Question: The values are automatically set as 0.25, 0.50, 0.75, and 1. However, I would like to change these ranges, specifically make them smaller numbers. Here is my code. I also added some sample data, as you can see the p-values (the variable I am interested in) ranges from numbers as small as "1.72e-50" to "1".

'''
library(ggplot2)
data(TFRC, package="ggplot2")
#imports/scans the data from file explorer/spreadsheets
TFRC <- read.csv(file.choose(), header = TRUE)
# bubble chart showing position of polymorphisms on gene, the frequency of each of these polymorphisms, where they are prominent on earth, and p-value
TFRCggplot <- ggplot(TFRC, aes(Position, Frequency))+
geom_jitter(aes(col=Geographical.Location, size=p.value))+
labs(subtitle="Frequency of Various Polymorphisms", title="TFRC") +
scale_size_continuous(range=c(1,5), trans = "reverse")
TFRCggplot + guides(size = guide_legend(reverse = TRUE))
Here is some sample data.
structure(list(Variant = structure(c(28L, 28L, 28L, 28L, 28L,
23L, 23L, 23L, 23L, 23L, 21L, 21L, 21L, 21L, 21L, 6L, 6L, 6L,
6L, 6L, 8L, 8L, 8L, 8L, 8L, 10L, 10L, 10L, 10L, 10L, 14L, 14L,
14L, 14L, 14L, 15L, 15L, 15L, 15L, 15L, 25L, 25L, 25L, 25L, 25L,
16L, 16L, 16L, 16L, 16L, 22L, 22L, 22L, 22L, 22L, 9L, 9L, 9L,
9L, 9L, 7L, 7L, 7L, 7L, 7L, 19L, 19L, 19L, 19L, 19L, 11L, 11L,
11L, 11L, 11L, 1L, 1L, 1L, 1L, 1L, 20L, 20L, 20L, 20L, 20L, 27L,
27L, 27L, 27L, 27L, 5L, 5L, 5L, 5L, 5L, 12L, 12L, 12L, 12L, 12L,
26L, 26L, 26L, 26L, 26L, 24L, 24L, 24L, 24L, 24L, 3L, 3L, 3L,
3L, 3L, 4L, 4L, 4L, 4L, 4L, 13L, 13L, 13L, 13L, 13L, 29L, 29L,
29L, 29L, 29L, 17L, 17L, 17L, 17L, 17L, 18L, 18L, 18L, 18L, 18L,
2L, 2L, 2L, 2L, 2L), .Label = c("rs140316777", "rs141165322",
"rs144131234", "rs149088653", "rs184956956", "rs199637290", "rs200128950",
"rs201408488", "rs34490397", "rs3817672", "rs41295849", "rs41295879",
"rs41298067", "rs41301381", "rs41303529", "rs533268185", "rs534595346",
"rs536971550", "rs537759332", "rs539830157", "rs541010181", "rs541398971",
"rs545061104", "rs559739602", "rs563942755", "rs571673598", "rs572837317",
"rs576156970", "rs577771580"), class = "factor"), Position = c(66L,
66L, 66L, 66L, 66L, 90L, 90L, 90L, 90L, 90L, 138L, 138L, 138L,
138L, 138L, 141L, 141L, 141L, 141L, 141L, 312L, 312L, 312L, 312L,
312L, 426L, 426L, 426L, 426L, 426L, 636L, 636L, 636L, 636L, 636L,
762L, 762L, 762L, 762L, 762L, 810L, 810L, 810L, 810L, 810L, 831L,
831L, 831L, 831L, 831L, 879L, 879L, 879L, 879L, 879L, 891L, 891L,
891L, 891L, 891L, 975L, 975L, 975L, 975L, 975L, 1002L, 1002L,
1002L, 1002L, 1002L, 1011L, 1011L, 1011L, 1011L, 1011L, 1056L,
1056L, 1056L, 1056L, 1056L, 1137L, 1137L, 1137L, 1137L, 1137L,
1143L, 1143L, 1143L, 1143L, 1143L, 1221L, 1221L, 1221L, 1221L,
1221L, 1260L, 1260L, 1260L, 1260L, 1260L, 1692L, 1692L, 1692L,
1692L, 1692L, 1791L, 1791L, 1791L, 1791L, 1791L, 1794L, 1794L,
1794L, 1794L, 1794L, 1815L, 1815L, 1815L, 1815L, 1815L, 2031L,
2031L, 2031L, 2031L, 2031L, 2070L, 2070L, 2070L, 2070L, 2070L,
2103L, 2103L, 2103L, 2103L, 2103L, 2172L, 2172L, 2172L, 2172L,
2172L, 2259L, 2259L, 2259L, 2259L, 2259L), Geographical.Location = structure(c(1L,
2L, 3L, 4L, 5L, 1L, 2L, 3L, 4L, 5L, 1L, 2L, 3L, 4L, 5L, 1L, 2L,
3L, 4L, 5L, 1L, 2L, 3L, 4L, 5L, 1L, 2L, 3L, 4L, 5L, 1L, 2L, 3L,
4L, 5L, 1L, 2L, 3L, 4L, 5L, 1L, 2L, 3L, 4L, 5L, 1L, 2L, 3L, 4L,
5L, 1L, 2L, 3L, 4L, 5L, 1L, 2L, 3L, 4L, 5L, 1L, 2L, 3L, 4L, 5L,
1L, 2L, 3L, 4L, 5L, 1L, 2L, 3L, 4L, 5L, 1L, 2L, 3L, 4L, 5L, 1L,
2L, 3L, 4L, 5L, 1L, 2L, 3L, 4L, 5L, 1L, 2L, 3L, 4L, 5L, 1L, 2L,
3L, 4L, 5L, 1L, 2L, 3L, 4L, 5L, 1L, 2L, 3L, 4L, 5L, 1L, 2L, 3L,
4L, 5L, 1L, 2L, 3L, 4L, 5L, 1L, 2L, 3L, 4L, 5L, 1L, 2L, 3L, 4L,
5L, 1L, 2L, 3L, 4L, 5L, 1L, 2L, 3L, 4L, 5L, 1L, 2L, 3L, 4L, 5L
), .Label = c("AFR", "AMR", "EAS", "EUR", "SAS"), class = "factor"),
Frequency = c(0, 0, 0.202, 0, 0, 0, 0.295, 0, 0, 0, 0, 0,
0, 0, 0, 0, 0, 0.192, 0, 0, 0, 0, 0.384, 7.654, 5.934, 30.<PHONE>,
58.955, 26.458, 4.008, 0.598, 0, 0, 3.782, 0, 0.196, <PHONE>,
0, 0, 4.056, 5.592, 0, 0, 0, 0, 0.196, <PHONE>, 0, 0,
0, 0, 0, 0, 0, 1.414, 0.404, <PHONE>, 0.24, 0, 0, 0,
0, 0.265, 0, 0, 0, <PHONE>, 0, 0, 0, 0, 0, 0, 1.188,
0, 0.232, <PHONE>, 0, 0, 0, 0, 0, 0.5875, 0, 0.186,
0, 0, 0, 0, 0.186, 0, 0, 0, 0.572, 0, 0, 7.765714286, 0.265,
0, 0, 0, 0, 0, 0, 0, 0, <PHONE>, 0, 0, 0, 0, <PHONE>,
0, 0, 0.56, 0, <PHONE>, 0, 0, 0, 2.692, <PHONE>,
0, 0, 0.422, 0, <PHONE>, 0, 0, 0, 0, <PHONE>, 0,
0, 0, 0, 0, 0, 0, 0, 0.232, 0, 0, 0, 0, 0), p.value = c(1,
1, 0.201, 1, 1, 1, 0.139, 1, 1, 1, 1, 1, 1, 1, 0.195, 1,
1, 0.201, 1, 1, 0.579, 1, 0.183, 0.59, 0.173, 2.69e-30, 1.03e-05,
3.1e-31, 1.72e-50, 3.62e-08, 0.00641, 0.0959, 4.49e-14, 0.0205,
0.0357, 0.264, 1, 1, 1, 1, 1, 1, 1, 0.201, 1, 0.264, 1, 1,
1, 1, 1, 1, 1, 1, 0.195, 0.172, 0.361, 1, 1, 1, 1, 0.139,
1, 1, 1, 0.0696, 1, 1, 1, 1, 0.351, 1, 6.49e-05, 0.607, 0.604,
0.0183, 1, 1, 1, 1, 0.579, 0.0949, 0.589, 0.182, 1, 1, 1,
1, 1, 0.195, 0.571, 1, 0.00812, 1, 1, 7.27e-30, 0.00741,
1.28e-05, 1.27e-05, 1.26e-05, 0.334, 1, 0.59, 0.59, 0.000279,
0.264, 1, 1, 1, 1, 0.0696, 1, 1, 1, 1, 0.0696, 1, 1, 1, 1,
0.264, 1, 1, 1, 1, 0.264, 1, 1, 1, 1, 0.264, 1, 1, 1, 1,
1, 1, 1, 1, 0.195, 1, 1, 1, 0.201, 1)), row.names = c(NA,
145L), class = "data.frame")
> dput(head(TFRC,150))
structure(list(Variant = structure(c(28L, 28L, 28L, 28L, 28L,
23L, 23L, 23L, 23L, 23L, 21L, 21L, 21L, 21L, 21L, 6L, 6L, 6L,
6L, 6L, 8L, 8L, 8L, 8L, 8L, 10L, 10L, 10L, 10L, 10L, 14L, 14L,
14L, 14L, 14L, 15L, 15L, 15L, 15L, 15L, 25L, 25L, 25L, 25L, 25L,
16L, 16L, 16L, 16L, 16L, 22L, 22L, 22L, 22L, 22L, 9L, 9L, 9L,
9L, 9L, 7L, 7L, 7L, 7L, 7L, 19L, 19L, 19L, 19L, 19L, 11L, 11L,
11L, 11L, 11L, 1L, 1L, 1L, 1L, 1L, 20L, 20L, 20L, 20L, 20L, 27L,
27L, 27L, 27L, 27L, 5L, 5L, 5L, 5L, 5L, 12L, 12L, 12L, 12L, 12L,
26L, 26L, 26L, 26L, 26L, 24L, 24L, 24L, 24L, 24L, 3L, 3L, 3L,
3L, 3L, 4L, 4L, 4L, 4L, 4L, 13L, 13L, 13L, 13L, 13L, 29L, 29L,
29L, 29L, 29L, 17L, 17L, 17L, 17L, 17L, 18L, 18L, 18L, 18L, 18L,
2L, 2L, 2L, 2L, 2L), .Label = c("rs140316777", "rs141165322",
"rs144131234", "rs149088653", "rs184956956", "rs199637290", "rs200128950",
"rs201408488", "rs34490397", "rs3817672", "rs41295849", "rs41295879",
"rs41298067", "rs41301381", "rs41303529", "rs533268185", "rs534595346",
"rs536971550", "rs537759332", "rs539830157", "rs541010181", "rs541398971",
"rs545061104", "rs559739602", "rs563942755", "rs571673598", "rs572837317",
"rs576156970", "rs577771580"), class = "factor"), Position = c(66L,
66L, 66L, 66L, 66L, 90L, 90L, 90L, 90L, 90L, 138L, 138L, 138L,
138L, 138L, 141L, 141L, 141L, 141L, 141L, 312L, 312L, 312L, 312L,
312L, 426L, 426L, 426L, 426L, 426L, 636L, 636L, 636L, 636L, 636L,
762L, 762L, 762L, 762L, 762L, 810L, 810L, 810L, 810L, 810L, 831L,
831L, 831L, 831L, 831L, 879L, 879L, 879L, 879L, 879L, 891L, 891L,
891L, 891L, 891L, 975L, 975L, 975L, 975L, 975L, 1002L, 1002L,
1002L, 1002L, 1002L, 1011L, 1011L, 1011L, 1011L, 1011L, 1056L,
1056L, 1056L, 1056L, 1056L, 1137L, 1137L, 1137L, 1137L, 1137L,
1143L, 1143L, 1143L, 1143L, 1143L, 1221L, 1221L, 1221L, 1221L,
1221L, 1260L, 1260L, 1260L, 1260L, 1260L, 1692L, 1692L, 1692L,
1692L, 1692L, 1791L, 1791L, 1791L, 1791L, 1791L, 1794L, 1794L,
1794L, 1794L, 1794L, 1815L, 1815L, 1815L, 1815L, 1815L, 2031L,
2031L, 2031L, 2031L, 2031L, 2070L, 2070L, 2070L, 2070L, 2070L,
2103L, 2103L, 2103L, 2103L, 2103L, 2172L, 2172L, 2172L, 2172L,
2172L, 2259L, 2259L, 2259L, 2259L, 2259L), Geographical.Location = structure(c(1L,
2L, 3L, 4L, 5L, 1L, 2L, 3L, 4L, 5L, 1L, 2L, 3L, 4L, 5L, 1L, 2L,
3L, 4L, 5L, 1L, 2L, 3L, 4L, 5L, 1L, 2L, 3L, 4L, 5L, 1L, 2L, 3L,
4L, 5L, 1L, 2L, 3L, 4L, 5L, 1L, 2L, 3L, 4L, 5L, 1L, 2L, 3L, 4L,
5L, 1L, 2L, 3L, 4L, 5L, 1L, 2L, 3L, 4L, 5L, 1L, 2L, 3L, 4L, 5L,
1L, 2L, 3L, 4L, 5L, 1L, 2L, 3L, 4L, 5L, 1L, 2L, 3L, 4L, 5L, 1L,
2L, 3L, 4L, 5L, 1L, 2L, 3L, 4L, 5L, 1L, 2L, 3L, 4L, 5L, 1L, 2L,
3L, 4L, 5L, 1L, 2L, 3L, 4L, 5L, 1L, 2L, 3L, 4L, 5L, 1L, 2L, 3L,
4L, 5L, 1L, 2L, 3L, 4L, 5L, 1L, 2L, 3L, 4L, 5L, 1L, 2L, 3L, 4L,
5L, 1L, 2L, 3L, 4L, 5L, 1L, 2L, 3L, 4L, 5L, 1L, 2L, 3L, 4L, 5L
), .Label = c("AFR", "AMR", "EAS", "EUR", "SAS"), class = "factor"),
Frequency = c(0, 0, 0.202, 0, 0, 0, 0.295, 0, 0, 0, 0, 0,
0, 0, 0, 0, 0, 0.192, 0, 0, 0, 0, 0.384, 7.654, 5.934, 30.<PHONE>,
58.955, 26.458, 4.008, 0.598, 0, 0, 3.782, 0, 0.196, <PHONE>,
0, 0, 4.056, 5.592, 0, 0, 0, 0, 0.196, <PHONE>, 0, 0,
0, 0, 0, 0, 0, 1.414, 0.404, <PHONE>, 0.24, 0, 0, 0,
0, 0.265, 0, 0, 0, <PHONE>, 0, 0, 0, 0, 0, 0, 1.188,
0, 0.232, <PHONE>, 0, 0, 0, 0, 0, 0.5875, 0, 0.186,
0, 0, 0, 0, 0.186, 0, 0, 0, 0.572, 0, 0, 7.765714286, 0.265,
0, 0, 0, 0, 0, 0, 0, 0, <PHONE>, 0, 0, 0, 0, <PHONE>,
0, 0, 0.56, 0, <PHONE>, 0, 0, 0, 2.692, <PHONE>,
0, 0, 0.422, 0, <PHONE>, 0, 0, 0, 0, <PHONE>, 0,
0, 0, 0, 0, 0, 0, 0, 0.232, 0, 0, 0, 0, 0), p.value = c(1,
1, 0.201, 1, 1, 1, 0.139, 1, 1, 1, 1, 1, 1, 1, 0.195, 1,
1, 0.201, 1, 1, 0.579, 1, 0.183, 0.59, 0.173, 2.69e-30, 1.03e-05,
3.1e-31, 1.72e-50, 3.62e-08, 0.00641, 0.0959, 4.49e-14, 0.0205,
0.0357, 0.264, 1, 1, 1, 1, 1, 1, 1, 0.201, 1, 0.264, 1, 1,
1, 1, 1, 1, 1, 1, 0.195, 0.172, 0.361, 1, 1, 1, 1, 0.139,
1, 1, 1, 0.0696, 1, 1, 1, 1, 0.351, 1, 6.49e-05, 0.607, 0.604,
0.0183, 1, 1, 1, 1, 0.579, 0.0949, 0.589, 0.182, 1, 1, 1,
1, 1, 0.195, 0.571, 1, 0.00812, 1, 1, 7.27e-30, 0.00741,
1.28e-05, 1.27e-05, 1.26e-05, 0.334, 1, 0.59, 0.59, 0.000279,
0.264, 1, 1, 1, 1, 0.0696, 1, 1, 1, 1, 0.0696, 1, 1, 1, 1,
0.264, 1, 1, 1, 1, 0.264, 1, 1, 1, 1, 0.264, 1, 1, 1, 1,
1, 1, 1, 1, 0.195, 1, 1, 1, 0.201, 1)), row.names = c(NA,
145L), class = "data.frame")
'''
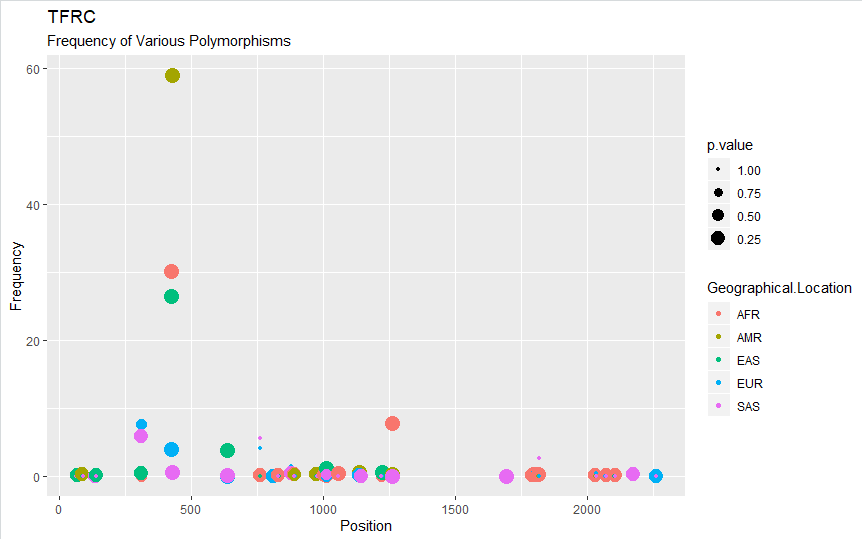
Answer: The main problem in the question was to make the points easier to read. That was solved with a suggestion by <URL> in a comment.
A secondary question is to have the legend display the 'log10' labels as powers of 10. Since I have not found a solution to this easily, surely not in the StackOverflow posts, here it is. It uses 'scales::math_format' in a different way than the one used for the axis labels.
'''
library(ggplot2)
library(scales)
TFRCggplot <- ggplot(TFRC, aes(Position, Frequency)) +
geom_jitter(aes(colour = Geographical.Location, size = log10(p.value))) +
labs(subtitle="Frequency of Various Polymorphisms", title="TFRC") +
scale_size_continuous(range = c(1, 5),
breaks = seq(0, -50, by = -10),
labels = math_format(10^.x),
trans = "reverse")
TFRCggplot + guides(size = guide_legend(reverse = TRUE))
'''
<URL>